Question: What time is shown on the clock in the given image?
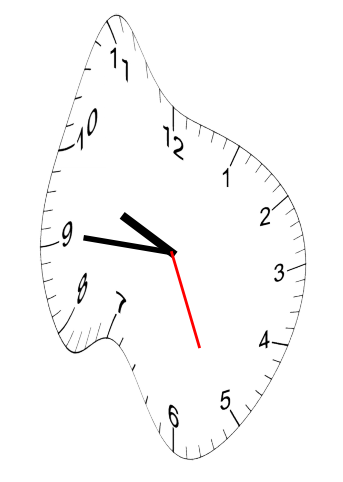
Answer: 09:45:26